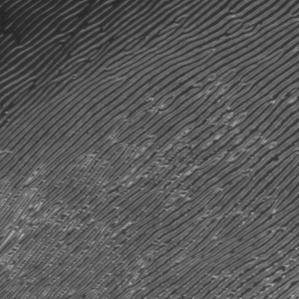
Label: frost